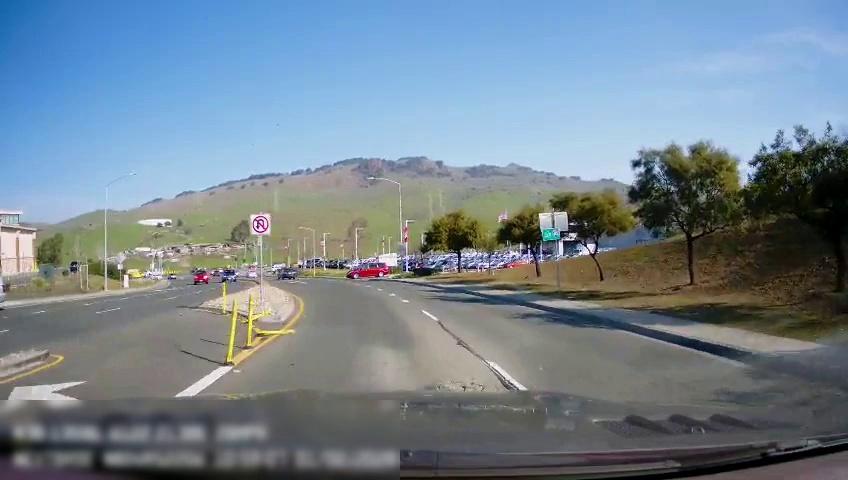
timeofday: Day
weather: Sunny
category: Drivable Space
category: Drivable Space
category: Vehicles | Truck
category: Vehicles | SUV
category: Vehicles | SUV
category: Vehicles | SUV
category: Vehicles | Car
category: Vehicles | Van
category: Lanes | Opposite Lane
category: Lanes | Opposite Lane
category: Lanes | Alternate Lane
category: Lanes | Alternate Lane
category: Lanes | Alternate Lane
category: Traffic | Signs
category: Traffic | Signs
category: Traffic | Signs
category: Traffic | Signs